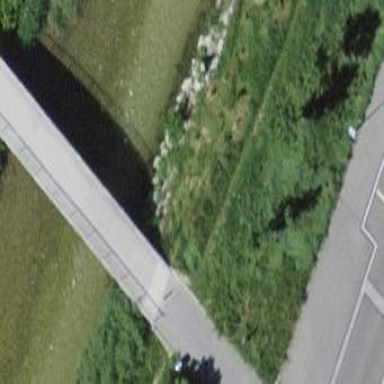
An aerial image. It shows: There is man-made bridge in the image.